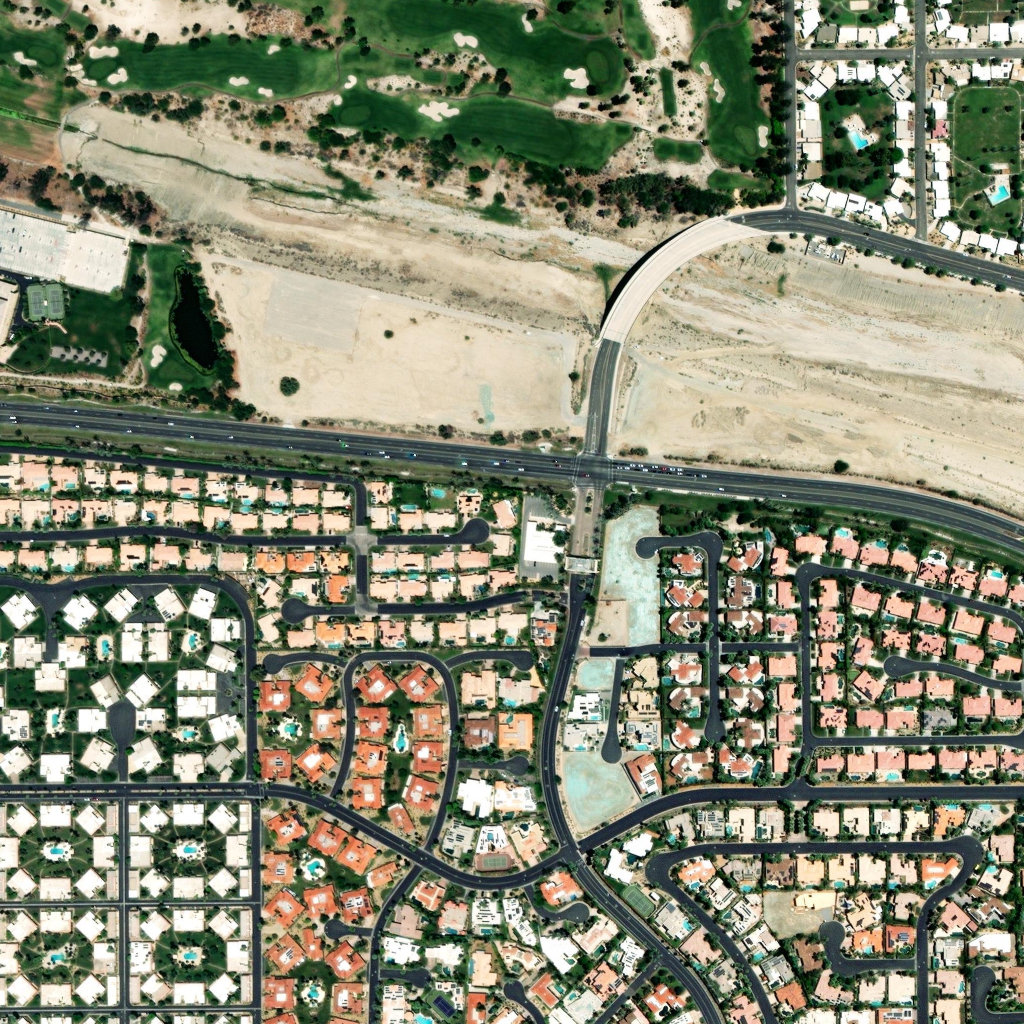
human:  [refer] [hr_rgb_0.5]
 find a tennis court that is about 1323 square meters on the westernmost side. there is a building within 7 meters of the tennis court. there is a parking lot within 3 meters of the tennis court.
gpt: <box>[[2, 27, 6, 31, 0]]</box>